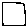
Label: square